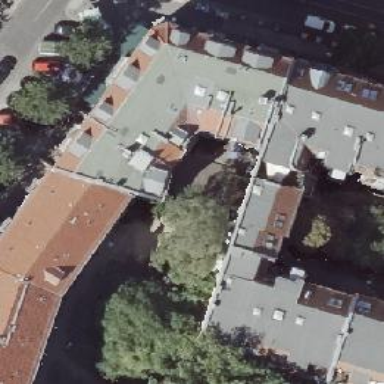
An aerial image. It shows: Residential building with double saltbox roof shape.